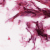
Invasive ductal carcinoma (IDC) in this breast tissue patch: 0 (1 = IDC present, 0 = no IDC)